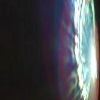
Label: sunburn